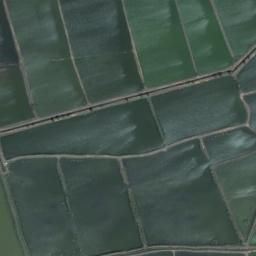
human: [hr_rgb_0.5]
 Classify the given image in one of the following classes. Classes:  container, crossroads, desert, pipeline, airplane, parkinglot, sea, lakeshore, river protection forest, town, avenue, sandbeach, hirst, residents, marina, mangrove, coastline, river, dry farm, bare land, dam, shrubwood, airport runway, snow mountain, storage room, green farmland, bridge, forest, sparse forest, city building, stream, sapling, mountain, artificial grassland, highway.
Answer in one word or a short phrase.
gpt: green farmland